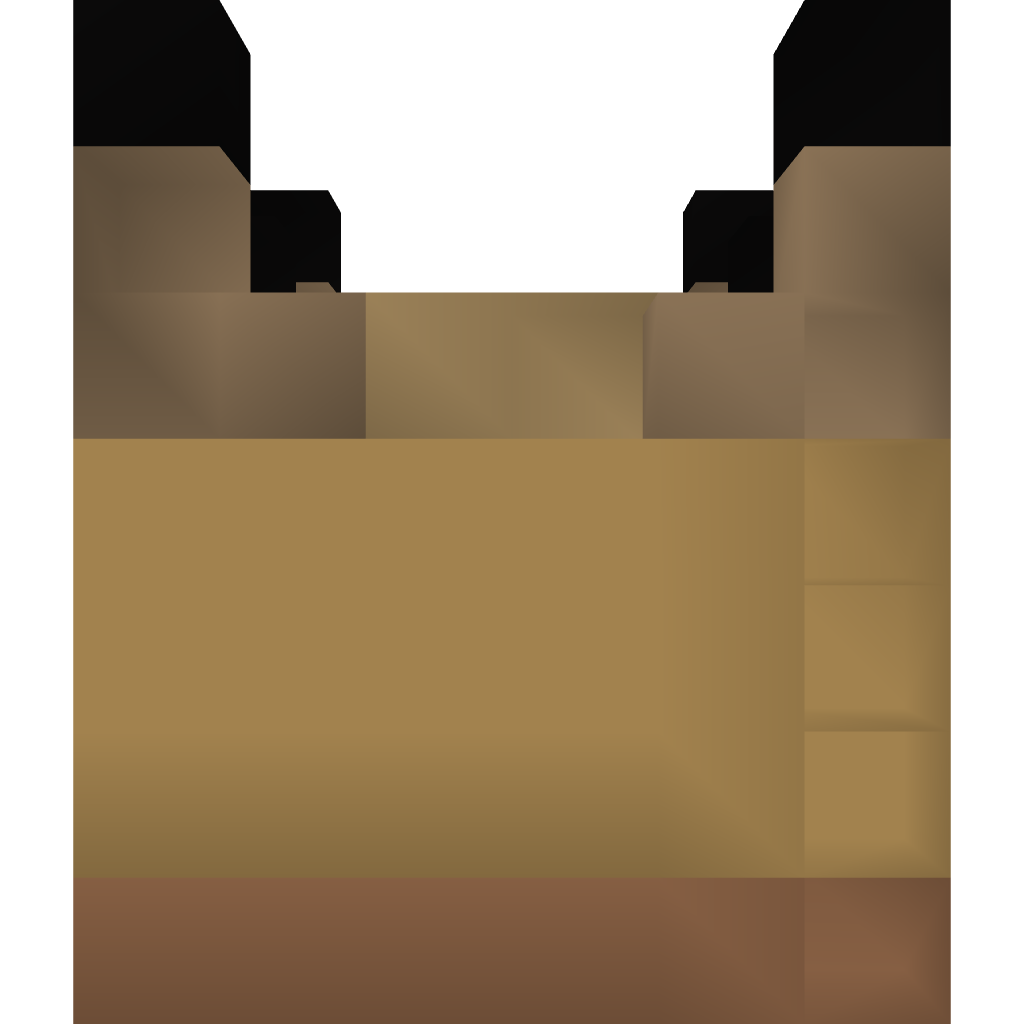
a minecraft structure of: Boat Dock